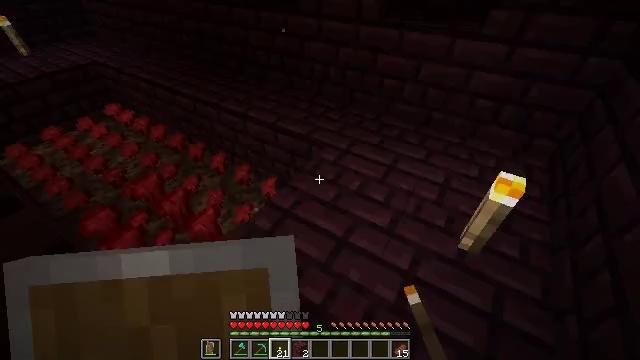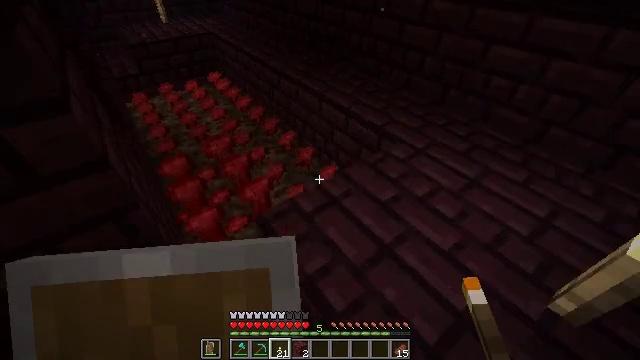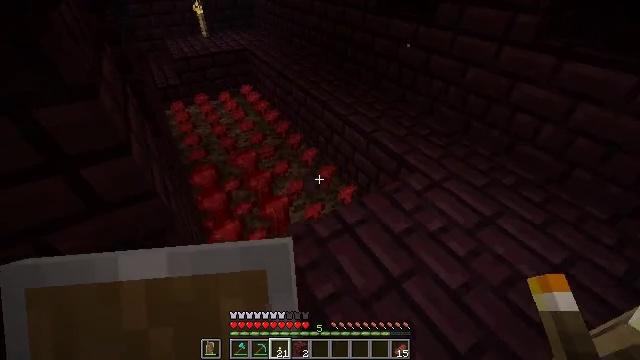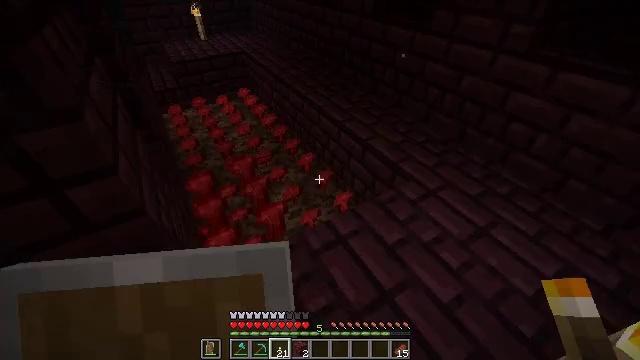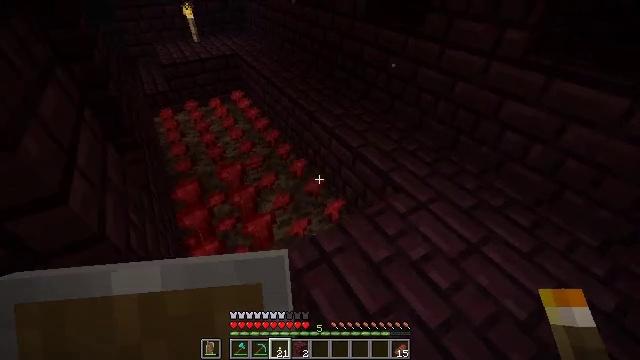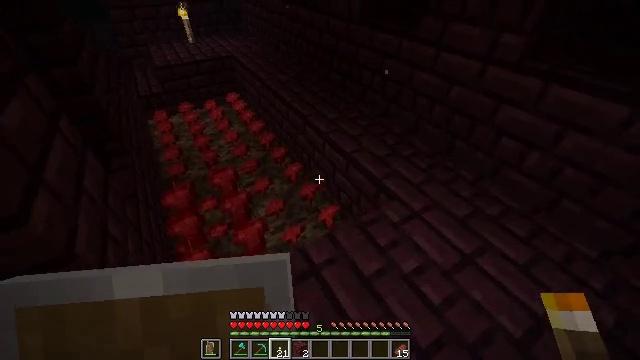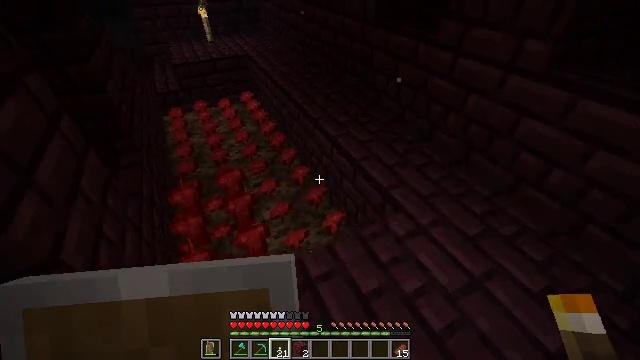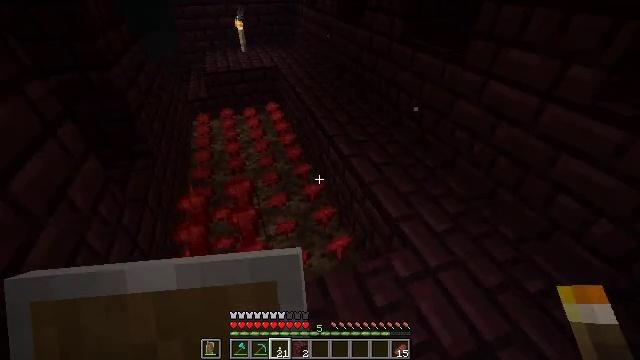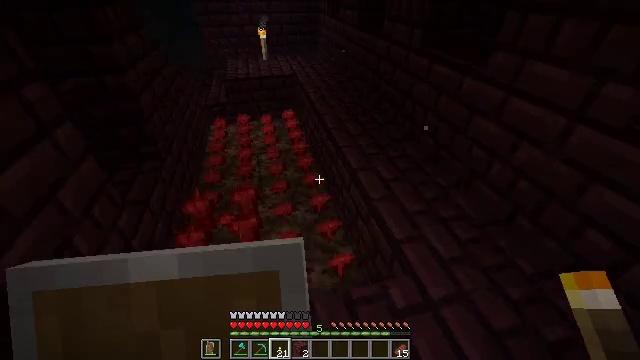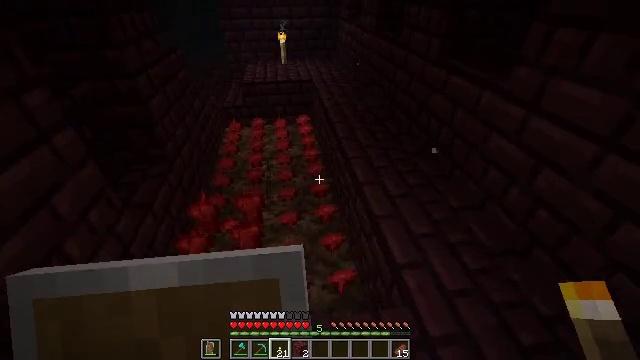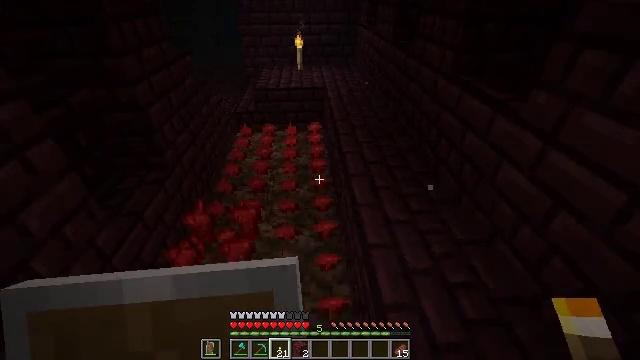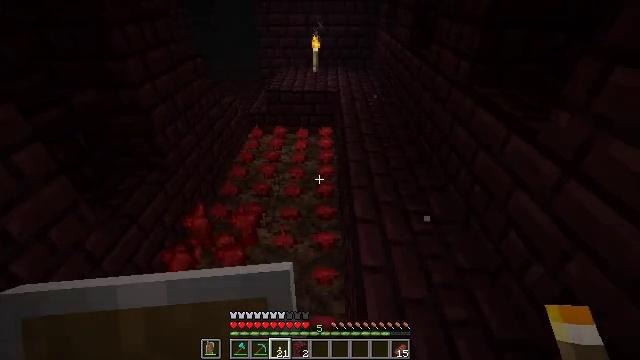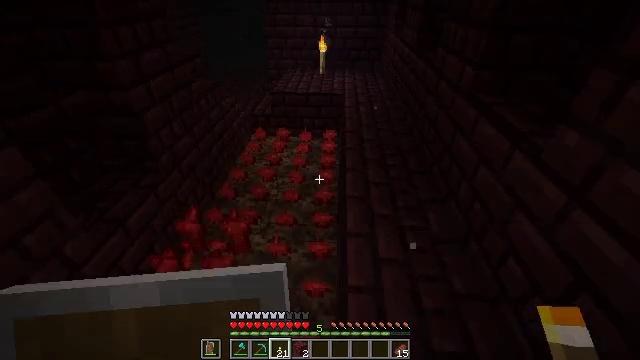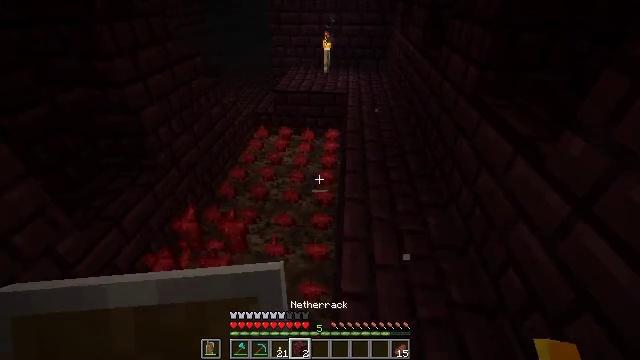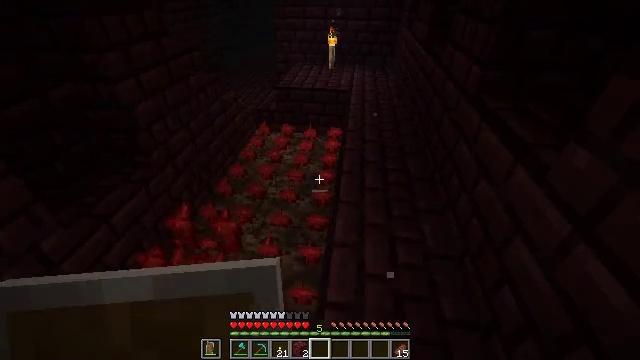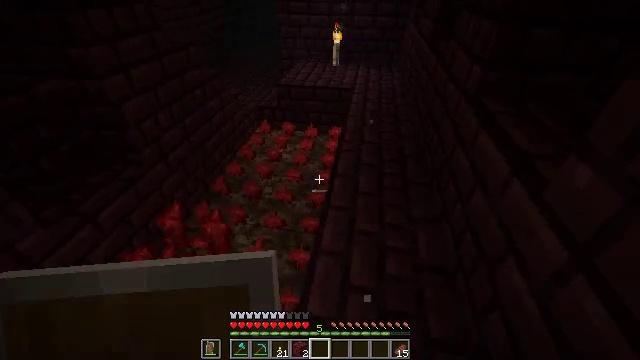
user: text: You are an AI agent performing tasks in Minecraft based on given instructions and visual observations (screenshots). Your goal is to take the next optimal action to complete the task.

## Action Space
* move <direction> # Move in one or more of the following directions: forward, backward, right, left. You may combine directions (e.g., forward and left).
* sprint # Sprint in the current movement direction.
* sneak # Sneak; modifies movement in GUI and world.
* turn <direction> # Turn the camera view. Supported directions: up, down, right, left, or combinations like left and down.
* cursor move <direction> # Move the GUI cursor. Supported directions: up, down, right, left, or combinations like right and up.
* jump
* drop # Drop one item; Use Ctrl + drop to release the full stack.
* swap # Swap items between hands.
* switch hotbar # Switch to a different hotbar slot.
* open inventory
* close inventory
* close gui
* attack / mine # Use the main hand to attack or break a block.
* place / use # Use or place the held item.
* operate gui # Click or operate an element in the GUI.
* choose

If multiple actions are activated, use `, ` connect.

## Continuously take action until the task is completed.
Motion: motion action
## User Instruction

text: Break fully grown nether wart.
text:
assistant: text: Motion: move forward and move right, turn left
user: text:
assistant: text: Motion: move forward and move right, turn left and up
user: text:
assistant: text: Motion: move forward and move right
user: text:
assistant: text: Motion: move forward and move right
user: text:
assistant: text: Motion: move forward and move right
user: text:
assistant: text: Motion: move forward and move right, turn left
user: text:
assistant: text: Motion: move forward and move right, turn left and up
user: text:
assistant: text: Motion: move forward and move right, turn left and up
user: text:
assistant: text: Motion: move forward and move right, turn left
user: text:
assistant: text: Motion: move forward and move right, turn left
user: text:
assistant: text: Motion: move forward and move right, turn left
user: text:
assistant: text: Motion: move forward and move right, turn left
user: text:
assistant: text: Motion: move forward and move right, turn left
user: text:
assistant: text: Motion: move forward and move right, turn left
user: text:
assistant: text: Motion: move forward and move right, turn left
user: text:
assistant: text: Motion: move forward and move right, turn left and down
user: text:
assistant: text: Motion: move forward and move right, turn left and down
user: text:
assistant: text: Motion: move forward, turn left and down
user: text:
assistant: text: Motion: move forward, turn left and down
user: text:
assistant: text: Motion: no_op
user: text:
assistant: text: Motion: no_op
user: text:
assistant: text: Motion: turn left
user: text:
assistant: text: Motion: turn left and up
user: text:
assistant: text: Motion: move forward
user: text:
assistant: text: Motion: move forward, turn left
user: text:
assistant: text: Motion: move forward, turn left and down
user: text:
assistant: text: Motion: move right, turn left
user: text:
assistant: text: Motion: move right, turn left
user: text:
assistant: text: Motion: turn left and down
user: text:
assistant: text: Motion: turn left